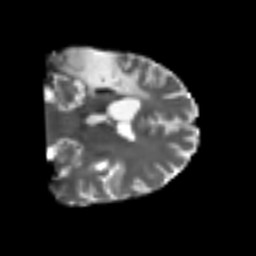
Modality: T2w
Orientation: coronal
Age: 43
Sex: male
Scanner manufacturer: siemens
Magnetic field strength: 3 T
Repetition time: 4.999 s
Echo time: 0.07946 s